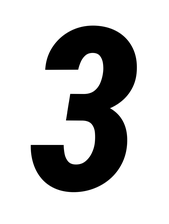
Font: Roboto-Italic_Condensed_ExtraBold_Italic